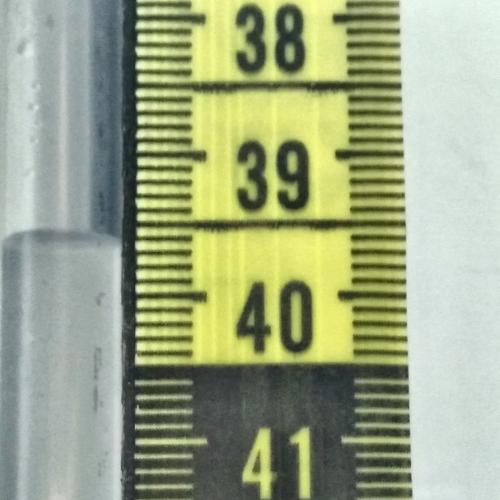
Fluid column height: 39.6 cm